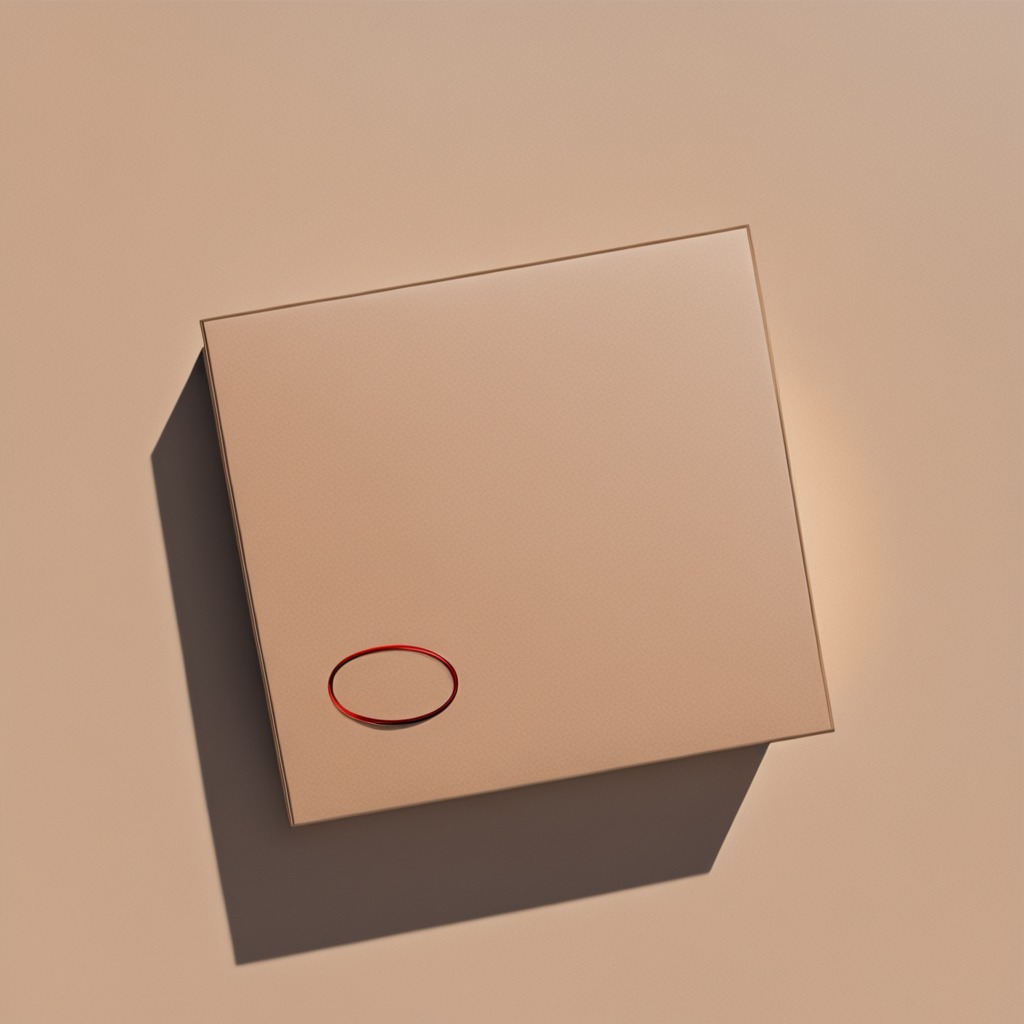
A rubber O-ring is lying on a clean dry cardboard box surface in an outdoor workshop during daytime bright natural light soft shadows slightly creased but